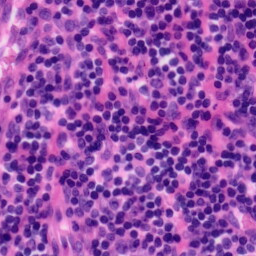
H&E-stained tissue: Tonsil